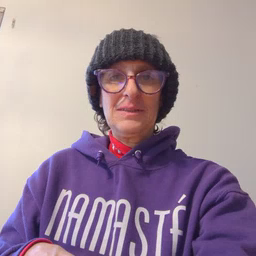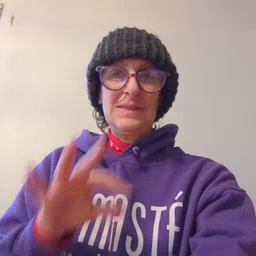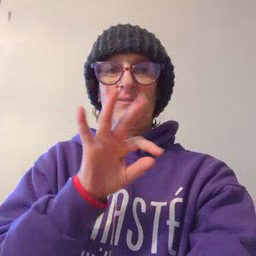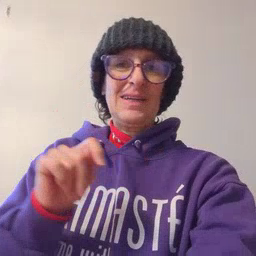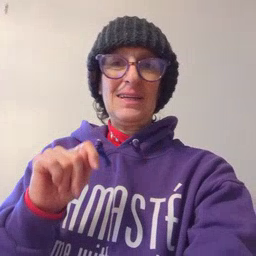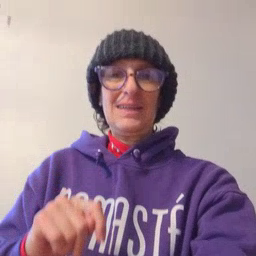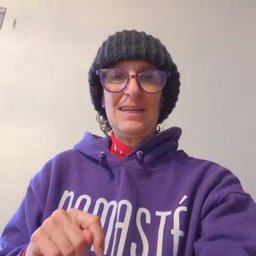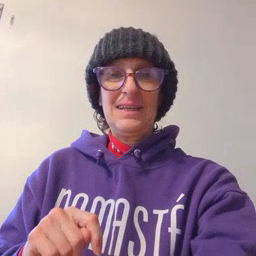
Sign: feet